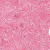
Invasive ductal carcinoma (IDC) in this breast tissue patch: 0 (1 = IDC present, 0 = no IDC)